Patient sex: F
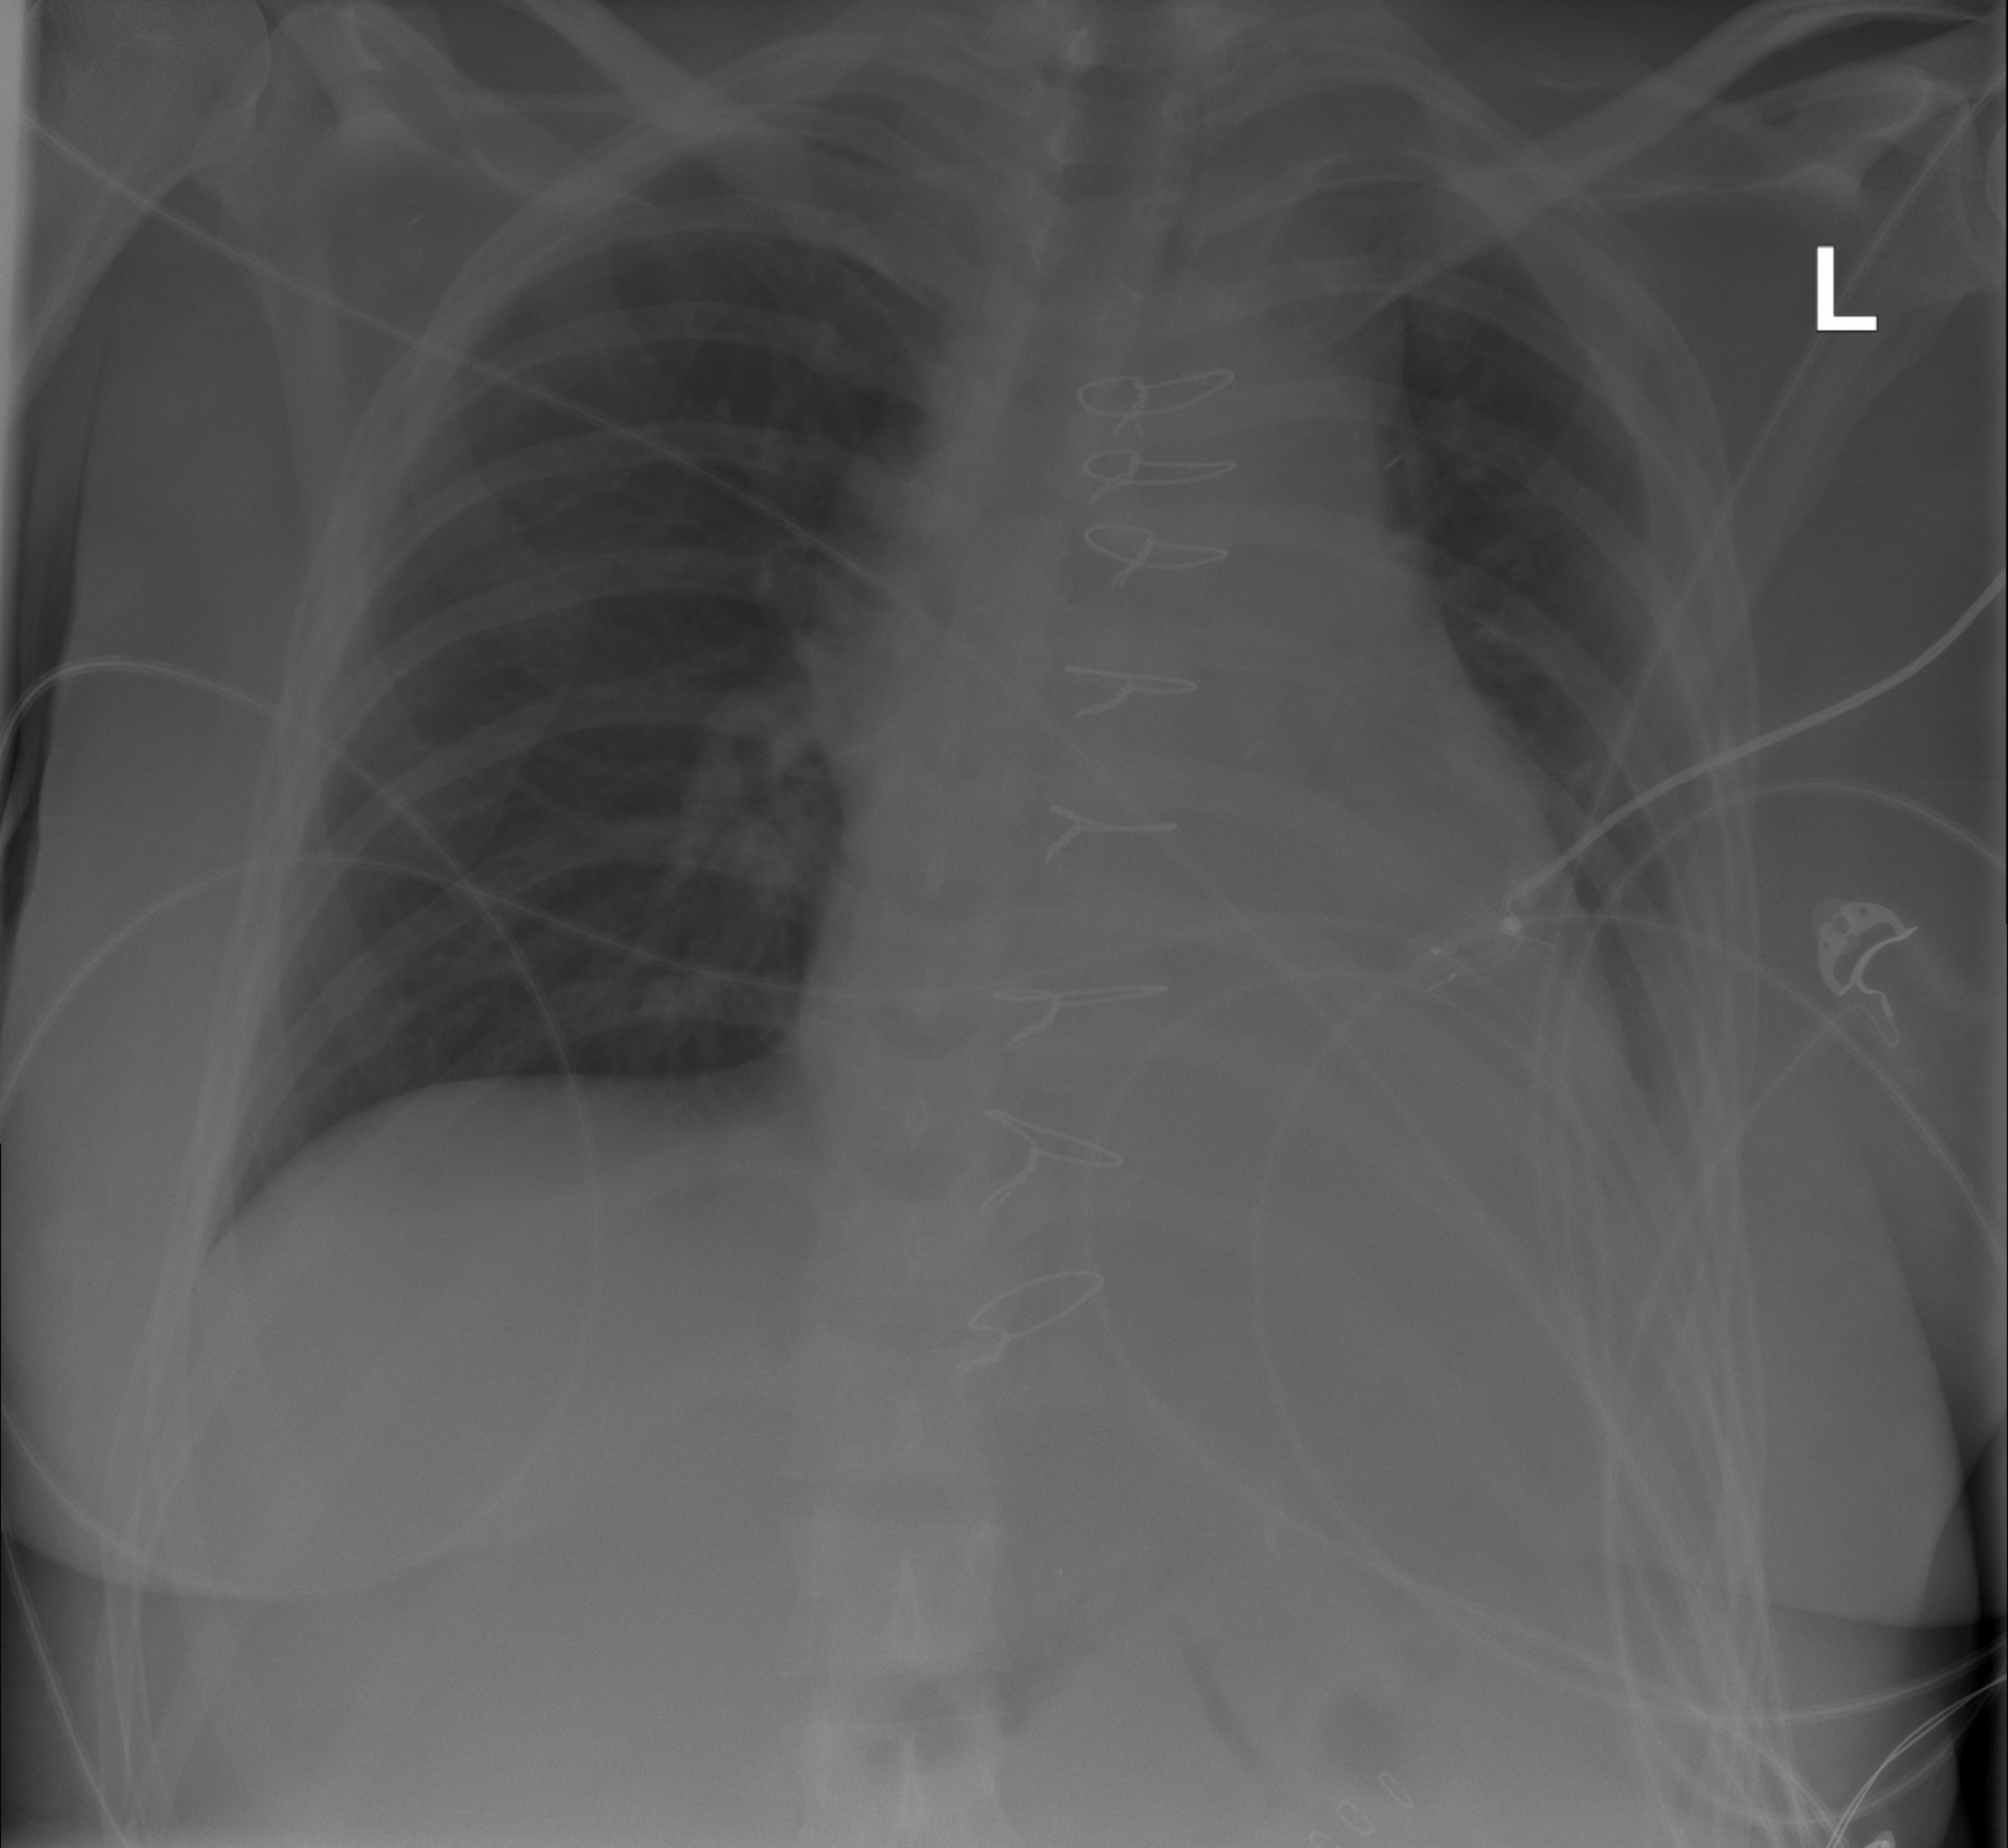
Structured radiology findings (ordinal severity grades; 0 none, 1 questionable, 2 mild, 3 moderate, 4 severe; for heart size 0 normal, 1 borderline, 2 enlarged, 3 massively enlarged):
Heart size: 0
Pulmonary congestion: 0
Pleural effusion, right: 0
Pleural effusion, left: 1
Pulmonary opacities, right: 0
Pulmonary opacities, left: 0
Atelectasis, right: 0
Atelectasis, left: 1